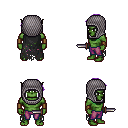
a pixel art fantasy rpg character, male body template, orc, green skin, black tattered cape, magenta pants, purple long mohawk hairstyle, chain hood, leather bracers, dagger, four views (front, back, left, right), 2x2 character sprite sheet, small pixel art, hard edges, no anti-aliasing